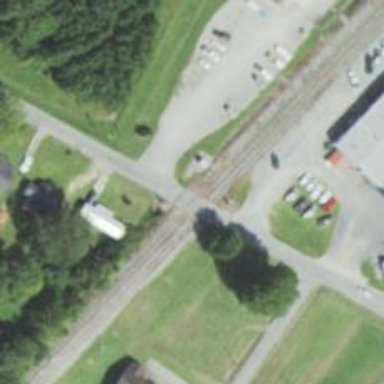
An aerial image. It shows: Level railway crossing with lights and barriers.